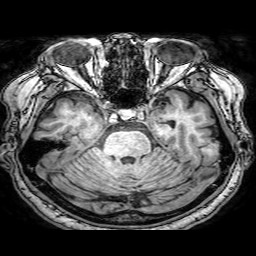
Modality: T1w
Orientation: coronal
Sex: male
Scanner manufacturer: philips
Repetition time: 0.008276 s
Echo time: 0.00386 s